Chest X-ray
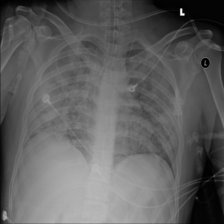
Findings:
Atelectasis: negative
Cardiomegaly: negative
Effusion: negative
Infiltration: positive
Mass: negative
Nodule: positive
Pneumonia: negative
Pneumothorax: negative
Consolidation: negative
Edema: negative
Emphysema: negative
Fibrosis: negative
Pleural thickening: negative
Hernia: negative